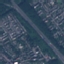
Land use / land cover: Highway